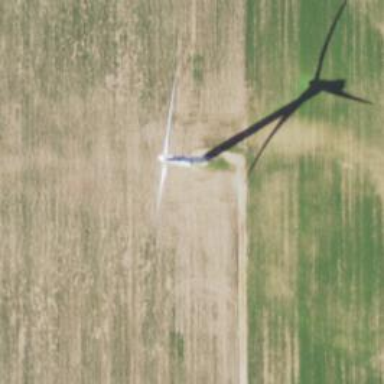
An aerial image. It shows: Wind turbine generator that utilizes wind as its source for generating electricity. It is of the horizontal axis type.